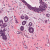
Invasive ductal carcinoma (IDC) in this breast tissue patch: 0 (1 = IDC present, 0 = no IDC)